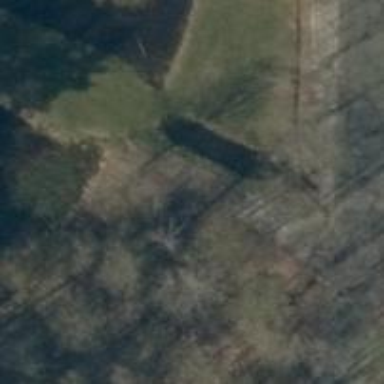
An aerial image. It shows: Path covered with grass.